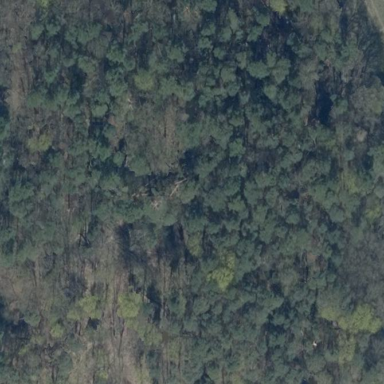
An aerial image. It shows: Forest area.